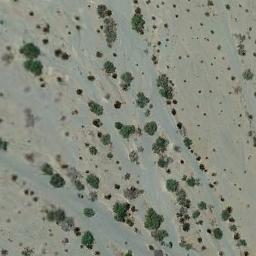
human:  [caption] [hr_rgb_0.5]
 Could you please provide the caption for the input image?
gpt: There are clusters of lush trees in the desert .

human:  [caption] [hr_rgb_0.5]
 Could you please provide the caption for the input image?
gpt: Chaparral is evenly distributed in strips on the sand .

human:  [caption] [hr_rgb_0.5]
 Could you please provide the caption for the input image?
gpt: The chaparral is consist of sparse bushes in the white bare land .

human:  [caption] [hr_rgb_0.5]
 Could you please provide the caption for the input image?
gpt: Some green chaparrals grow in the desert and the dry river channels beside .

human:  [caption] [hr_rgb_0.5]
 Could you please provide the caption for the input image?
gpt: The middle of the chaparral is dense .